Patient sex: M
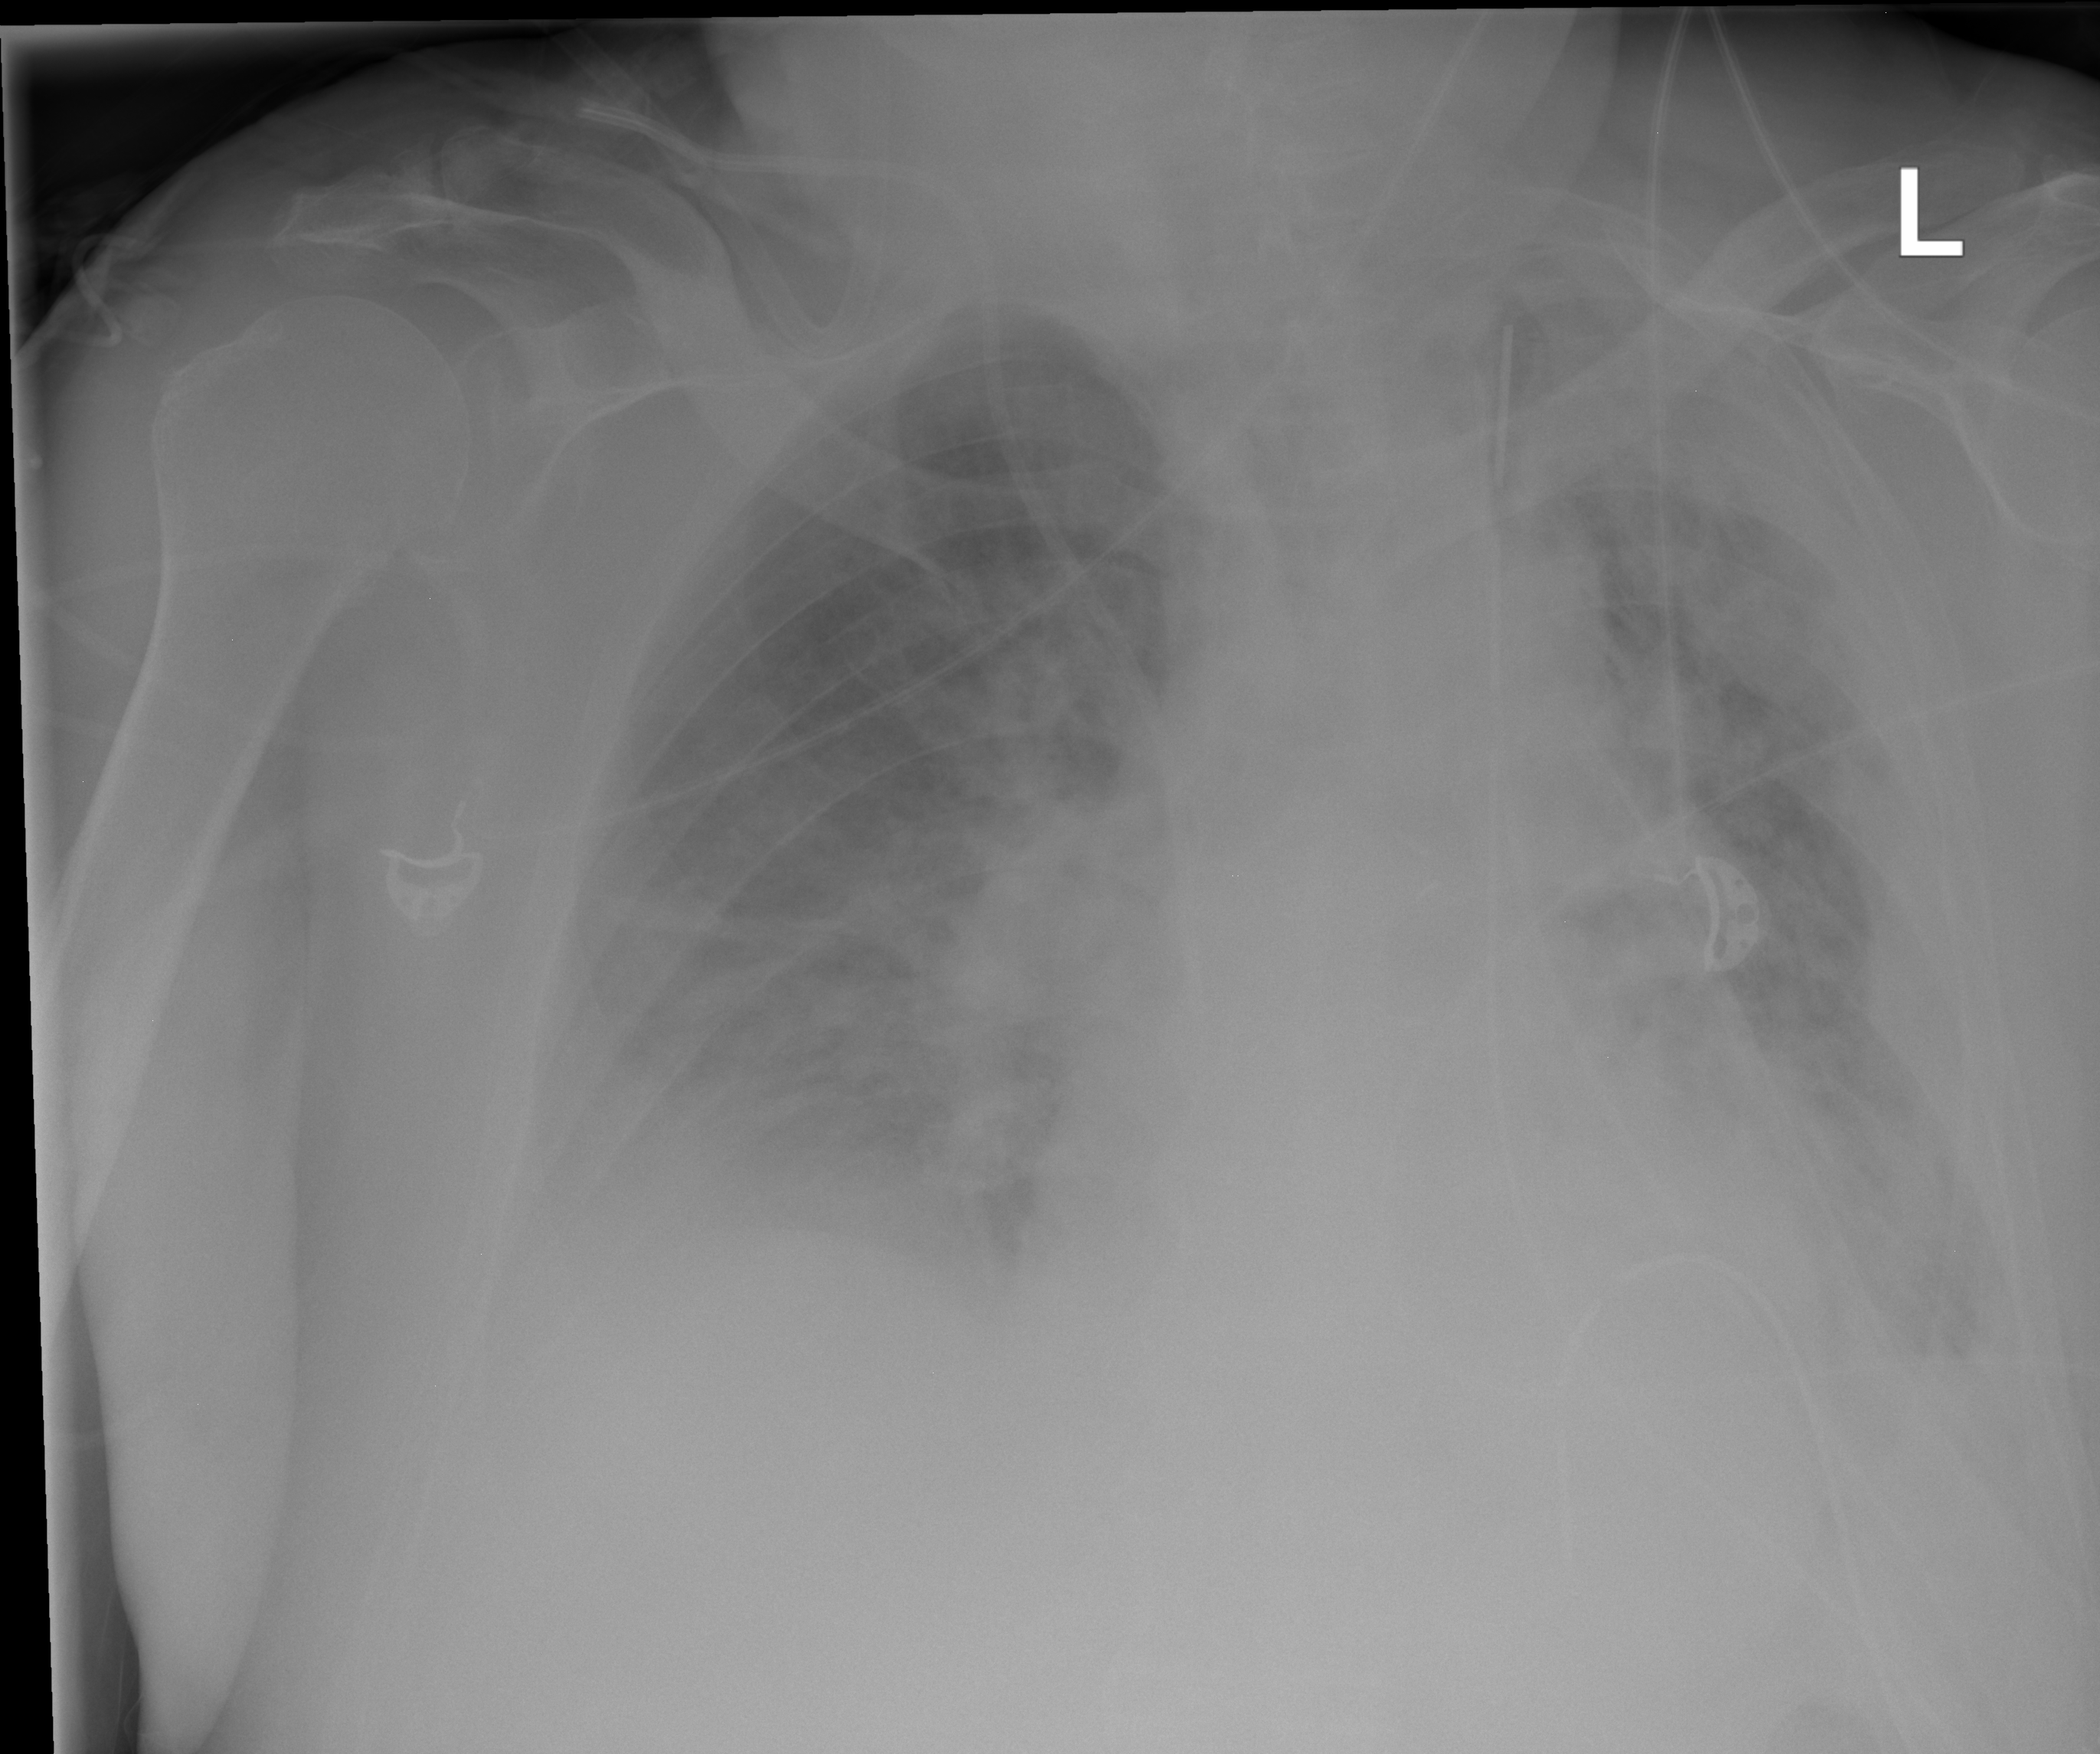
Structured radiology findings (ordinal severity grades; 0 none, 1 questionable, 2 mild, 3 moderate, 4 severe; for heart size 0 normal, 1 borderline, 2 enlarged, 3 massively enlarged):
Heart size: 1
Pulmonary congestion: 2
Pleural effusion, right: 2
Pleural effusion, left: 2
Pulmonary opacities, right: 2
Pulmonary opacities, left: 2
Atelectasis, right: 2
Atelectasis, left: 3